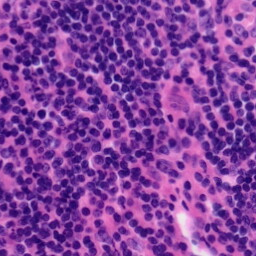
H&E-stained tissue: Tonsil